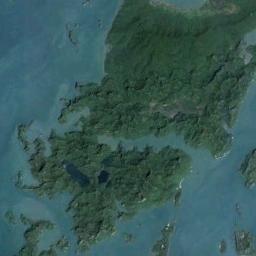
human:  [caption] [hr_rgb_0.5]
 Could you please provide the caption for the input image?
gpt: There are a large group of green islands on the blue sea, And there are mountains with green vegetation on the island .

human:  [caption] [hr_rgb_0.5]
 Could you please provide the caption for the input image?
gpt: The archipelago has dense vegetation and two lakes and the waters around the islands is light blue .

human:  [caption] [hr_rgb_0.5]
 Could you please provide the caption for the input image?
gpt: There are some islands of different shapes and sizes .

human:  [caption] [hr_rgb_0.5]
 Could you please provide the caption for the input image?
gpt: The island is very empty .

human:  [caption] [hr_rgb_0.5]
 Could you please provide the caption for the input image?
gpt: There are group of green islands on a blue sea .